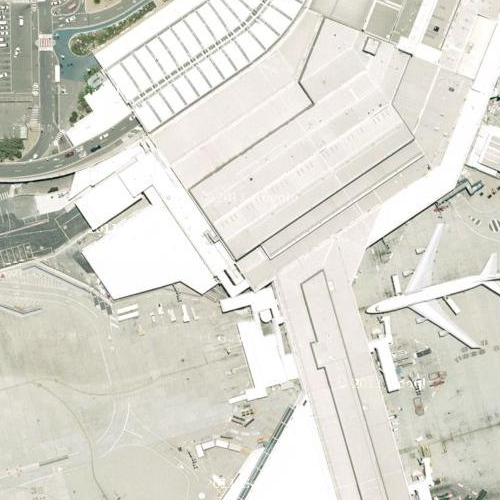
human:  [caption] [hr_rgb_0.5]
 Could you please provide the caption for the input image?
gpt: Two white airplanes parked on the airport with some buildings beside .

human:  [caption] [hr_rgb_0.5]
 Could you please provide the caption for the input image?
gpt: Two white airplanes parked on the airport with some white buildingse beside .

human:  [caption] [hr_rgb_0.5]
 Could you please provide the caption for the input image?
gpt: Two white airplanes parked on the airport .

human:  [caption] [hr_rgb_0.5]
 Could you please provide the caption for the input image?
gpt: There are two white airplanes parked on the airport with some airport buildings beside .

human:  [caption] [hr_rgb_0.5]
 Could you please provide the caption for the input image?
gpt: A big airport with only two airplanes parked on .